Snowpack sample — Loveland Pass, Silver Plume, Colorado, USA (12/14/25, 10:50 AM MST)
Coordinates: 39.664, -105.882
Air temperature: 36 °F
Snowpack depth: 67 cm
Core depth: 20 cm
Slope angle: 6°, slope face: 326°
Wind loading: low
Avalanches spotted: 0
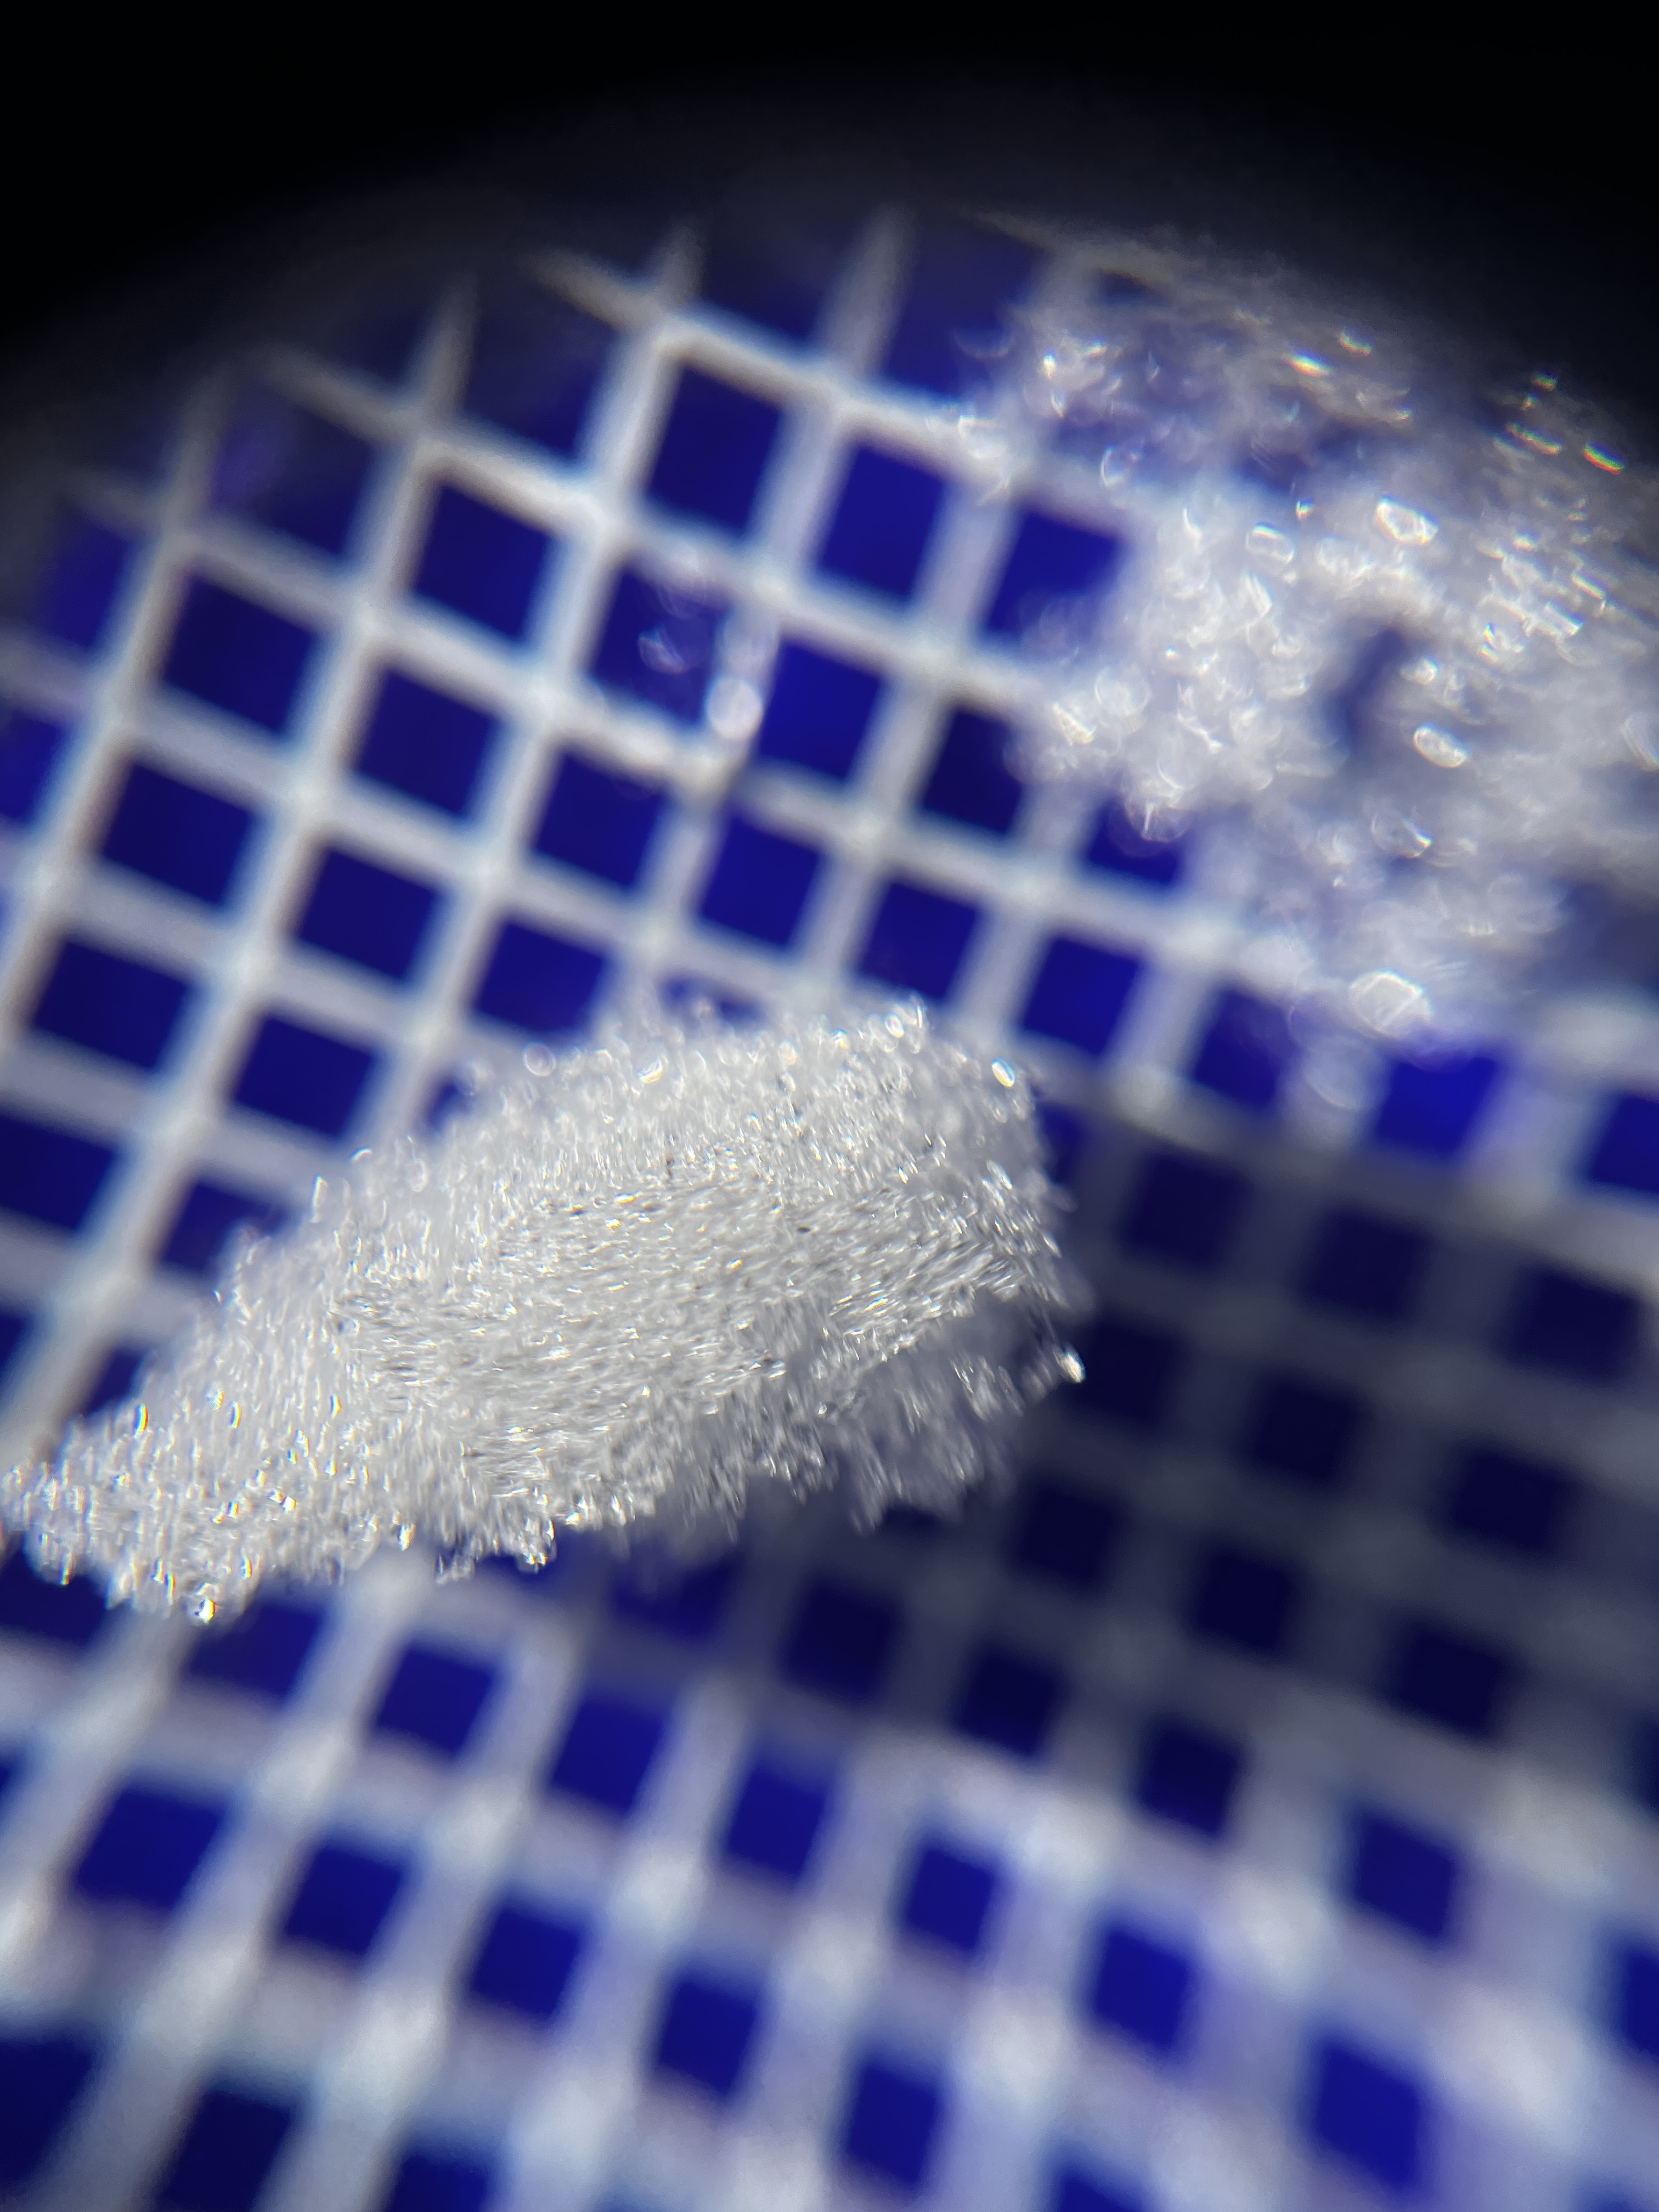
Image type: magnified_profile
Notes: No avalanches spotted, very late start to the season with minimal snowpack